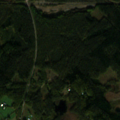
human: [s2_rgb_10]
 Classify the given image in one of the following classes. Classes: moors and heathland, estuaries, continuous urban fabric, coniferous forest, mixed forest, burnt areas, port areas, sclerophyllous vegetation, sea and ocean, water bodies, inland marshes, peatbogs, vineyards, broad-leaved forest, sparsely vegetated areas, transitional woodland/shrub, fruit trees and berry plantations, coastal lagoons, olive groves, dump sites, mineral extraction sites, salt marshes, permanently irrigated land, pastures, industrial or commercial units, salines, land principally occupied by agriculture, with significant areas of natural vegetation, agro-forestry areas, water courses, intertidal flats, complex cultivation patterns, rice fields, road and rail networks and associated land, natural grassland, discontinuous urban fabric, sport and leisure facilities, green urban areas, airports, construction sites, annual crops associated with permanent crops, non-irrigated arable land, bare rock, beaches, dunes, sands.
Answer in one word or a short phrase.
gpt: land principally occupied by agriculture, with significant areas of natural vegetation, coniferous forest, mixed forest